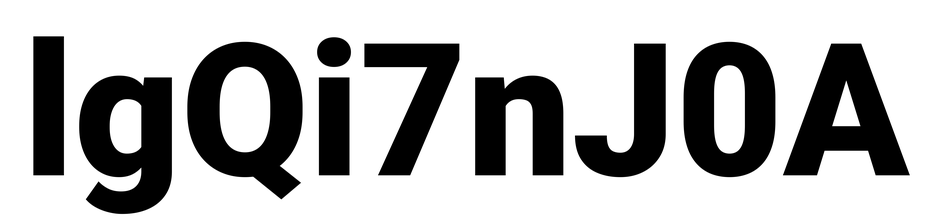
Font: Roboto_Black